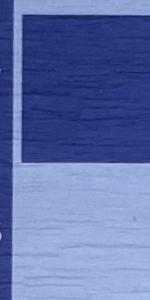
Label: Empty